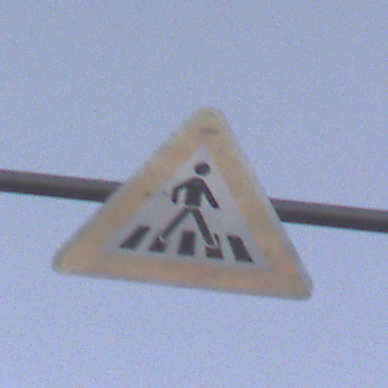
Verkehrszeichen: FussgaengerueberwegLinks
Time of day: SunriseSunset
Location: Outdoor (Suburban)
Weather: PartlyCloudy
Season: NotSpecified
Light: Natural